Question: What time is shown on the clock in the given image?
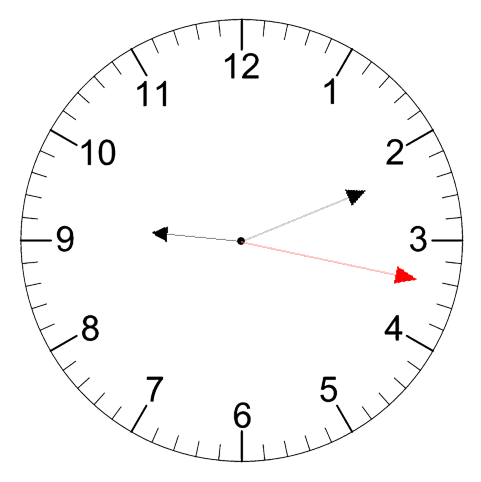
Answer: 09:11:17